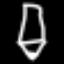
Label: pencil